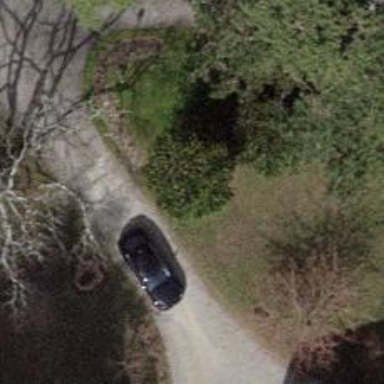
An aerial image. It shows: Evergreen needle-leaved tree.